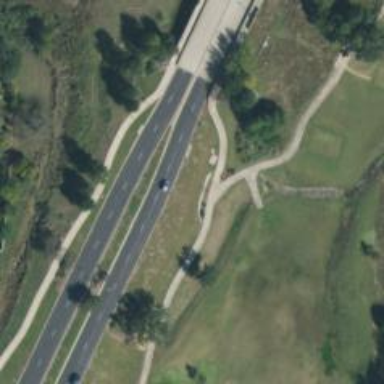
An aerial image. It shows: Golf cartpath that is also road path.